Question: I need to be able to make the URL input field in the Link Dialog window readonly or disable it. The field gets populated when the user selects a file from the server.
Another user posted this link as a solution, <URL> but there is no example and I can't figure out how to implement it.

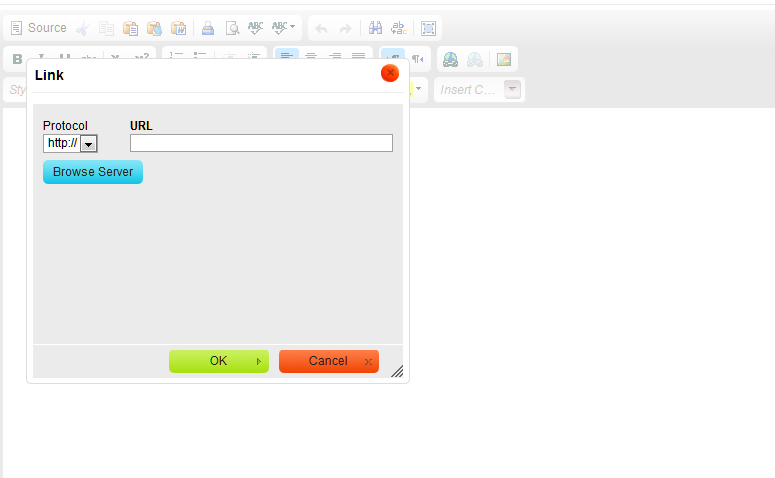
Answer: In the onLoad handler of the dialog you can disable it this way:
'''
this.getContentElement("info", "url").disable();
'''